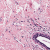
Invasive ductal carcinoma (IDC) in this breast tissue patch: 0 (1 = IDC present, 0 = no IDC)